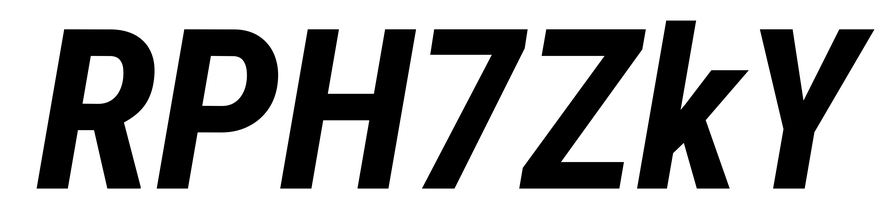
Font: Roboto-Italic_Condensed_Bold_Italic